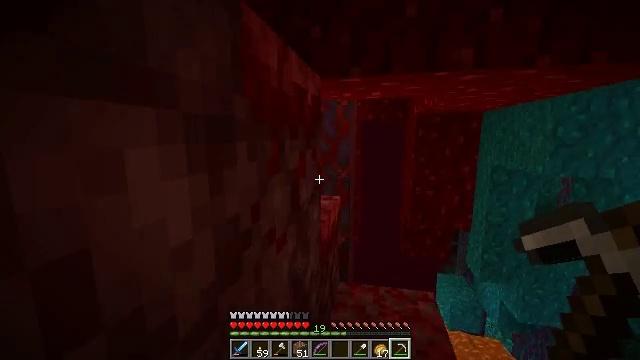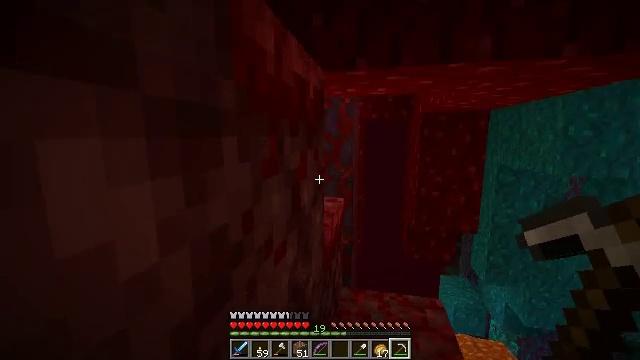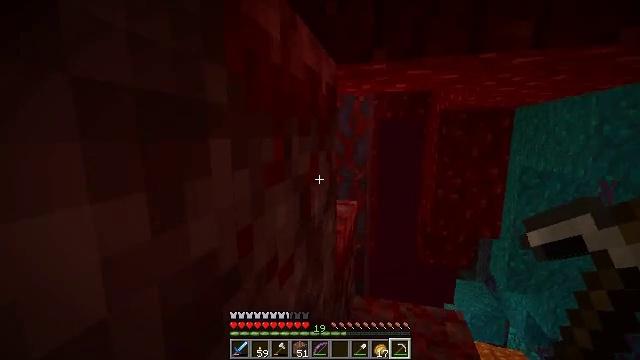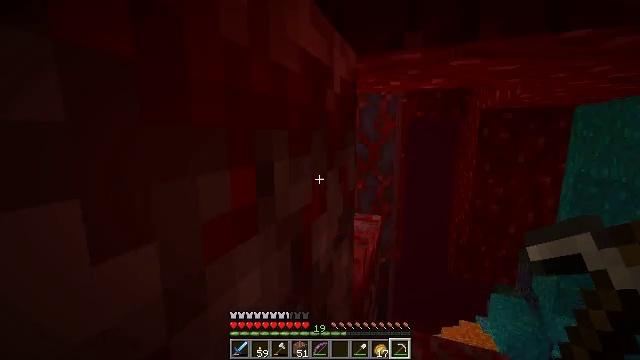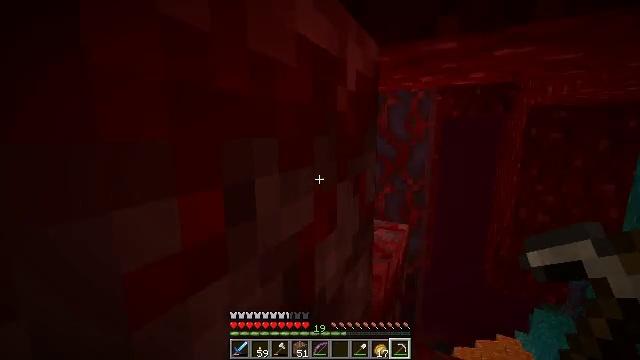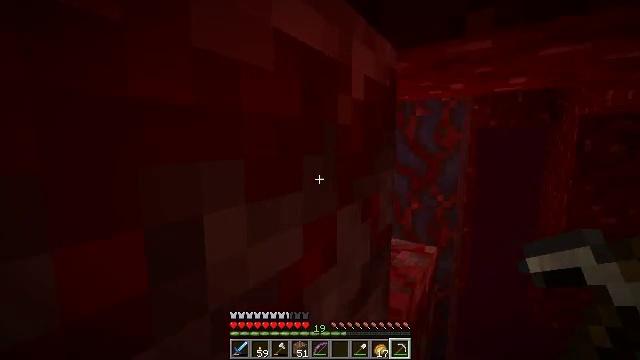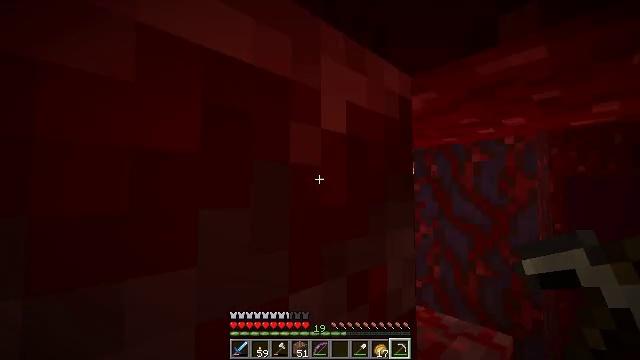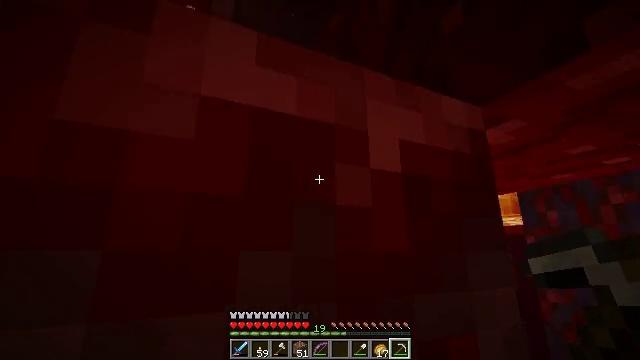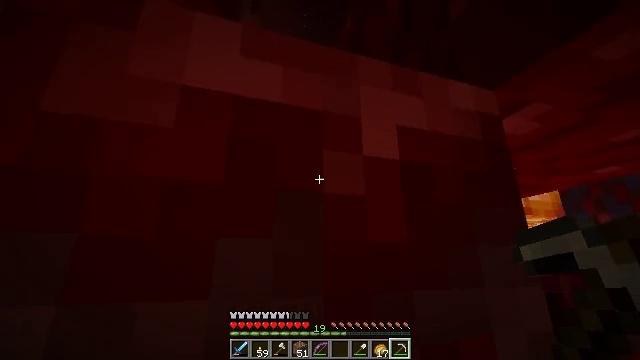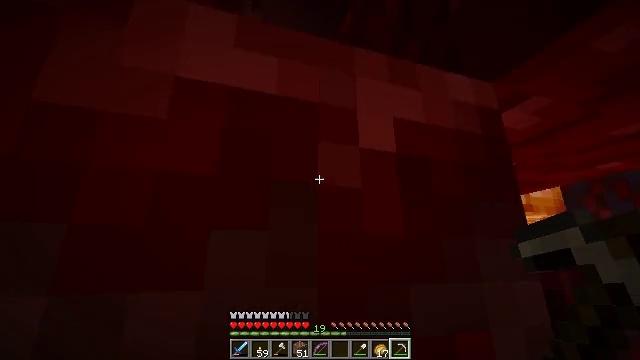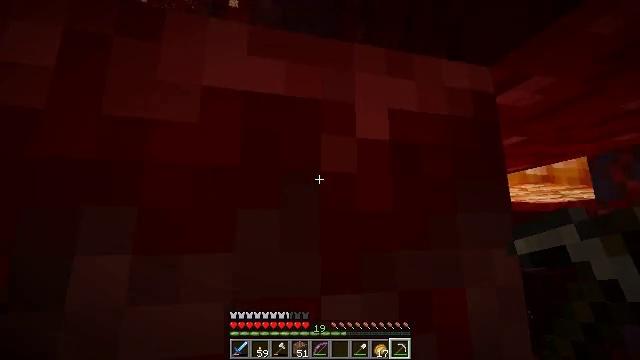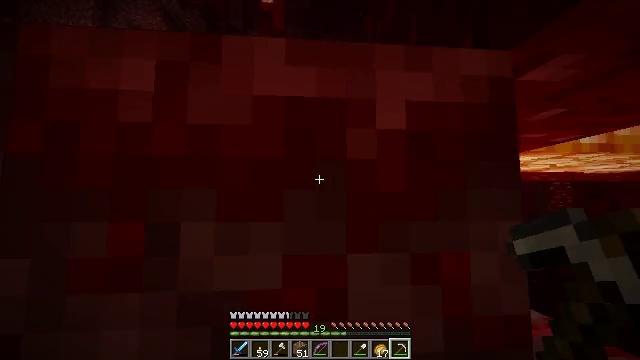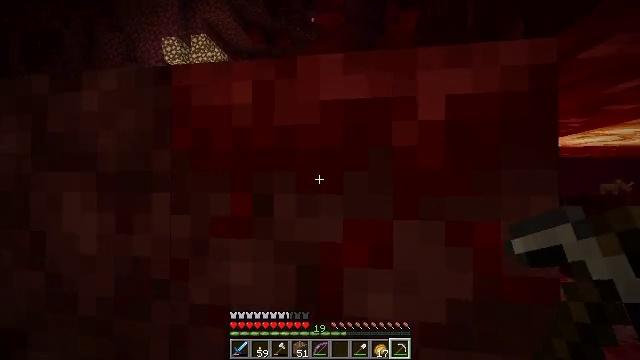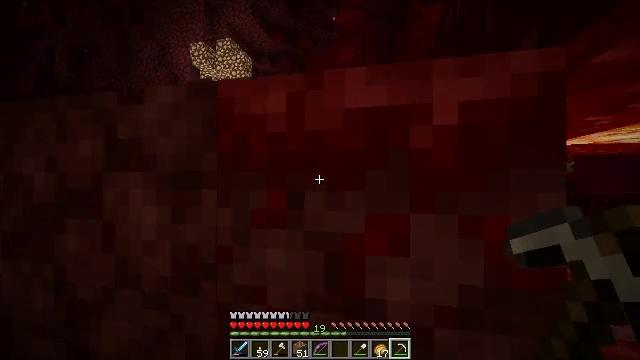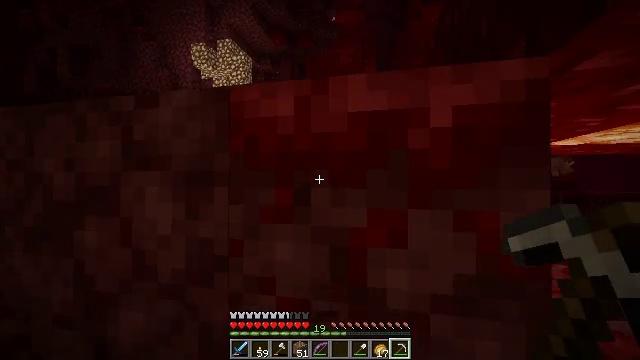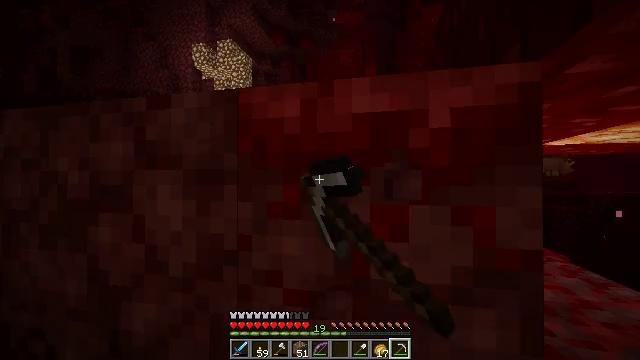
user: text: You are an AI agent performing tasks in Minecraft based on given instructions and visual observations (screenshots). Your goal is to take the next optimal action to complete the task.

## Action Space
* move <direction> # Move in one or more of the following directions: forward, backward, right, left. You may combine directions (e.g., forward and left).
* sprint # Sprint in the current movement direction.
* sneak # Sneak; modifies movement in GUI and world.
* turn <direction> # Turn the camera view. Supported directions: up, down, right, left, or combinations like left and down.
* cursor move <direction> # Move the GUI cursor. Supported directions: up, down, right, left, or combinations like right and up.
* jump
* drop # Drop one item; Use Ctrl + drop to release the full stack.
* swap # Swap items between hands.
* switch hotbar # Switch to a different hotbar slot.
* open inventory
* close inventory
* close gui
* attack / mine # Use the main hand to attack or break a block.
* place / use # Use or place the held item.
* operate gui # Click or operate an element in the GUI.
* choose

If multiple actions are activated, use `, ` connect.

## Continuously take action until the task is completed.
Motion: motion action
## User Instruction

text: Collect crimson nylium to use for building.
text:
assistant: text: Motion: move forward
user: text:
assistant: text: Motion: move forward, turn left
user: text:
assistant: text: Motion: move forward, turn left
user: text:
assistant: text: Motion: move forward, turn left
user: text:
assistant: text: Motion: move forward, turn left and up
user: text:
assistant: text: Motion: turn left and up
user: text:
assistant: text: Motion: turn left and up
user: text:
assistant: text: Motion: turn left and up
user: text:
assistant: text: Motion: no_op
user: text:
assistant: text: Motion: move back, turn left and down
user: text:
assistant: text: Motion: move back, turn left and down
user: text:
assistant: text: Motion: move back, turn left and down
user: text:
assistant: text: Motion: turn left
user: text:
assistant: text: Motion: attack / mine
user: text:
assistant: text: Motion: attack / mine
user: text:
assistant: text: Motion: attack / mine
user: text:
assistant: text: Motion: attack / mine
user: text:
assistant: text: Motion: attack / mine
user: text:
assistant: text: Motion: attack / mine
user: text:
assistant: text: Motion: attack / mine
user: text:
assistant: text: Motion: attack / mine
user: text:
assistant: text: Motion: no_op
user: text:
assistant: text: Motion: no_op
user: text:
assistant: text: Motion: no_op
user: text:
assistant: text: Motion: no_op